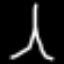
Label: The Eiffel Tower